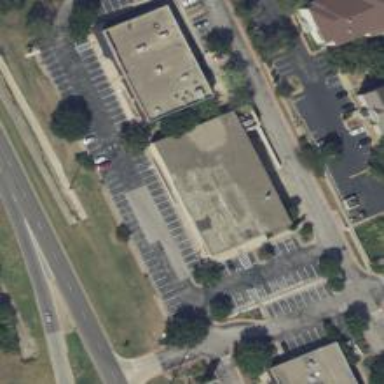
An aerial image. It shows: Building.